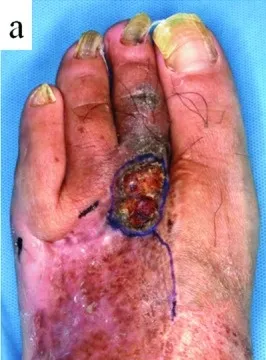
Preoperative and postoperative findings. (a) Resection with a 1-mm horizontal margin was performed.
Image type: medical_photograph (skin_photograph)